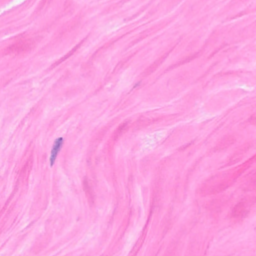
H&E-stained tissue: Breast